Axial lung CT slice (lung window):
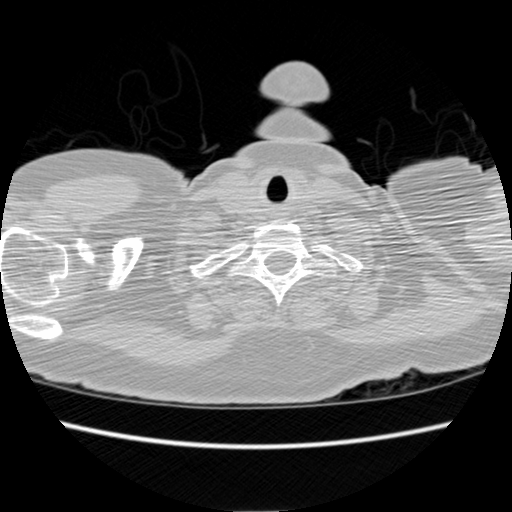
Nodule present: no